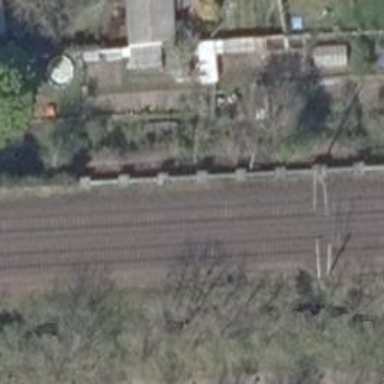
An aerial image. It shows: Railway signal.